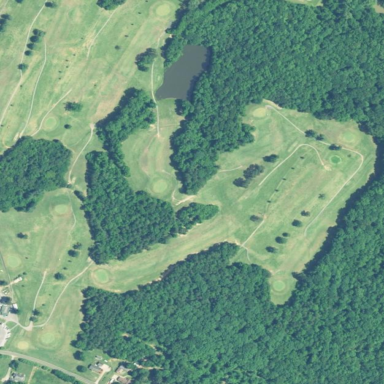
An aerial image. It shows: Golf course surrounded by greenery.